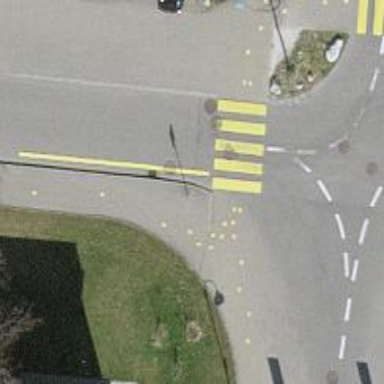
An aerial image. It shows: Zebra crossing on the road.